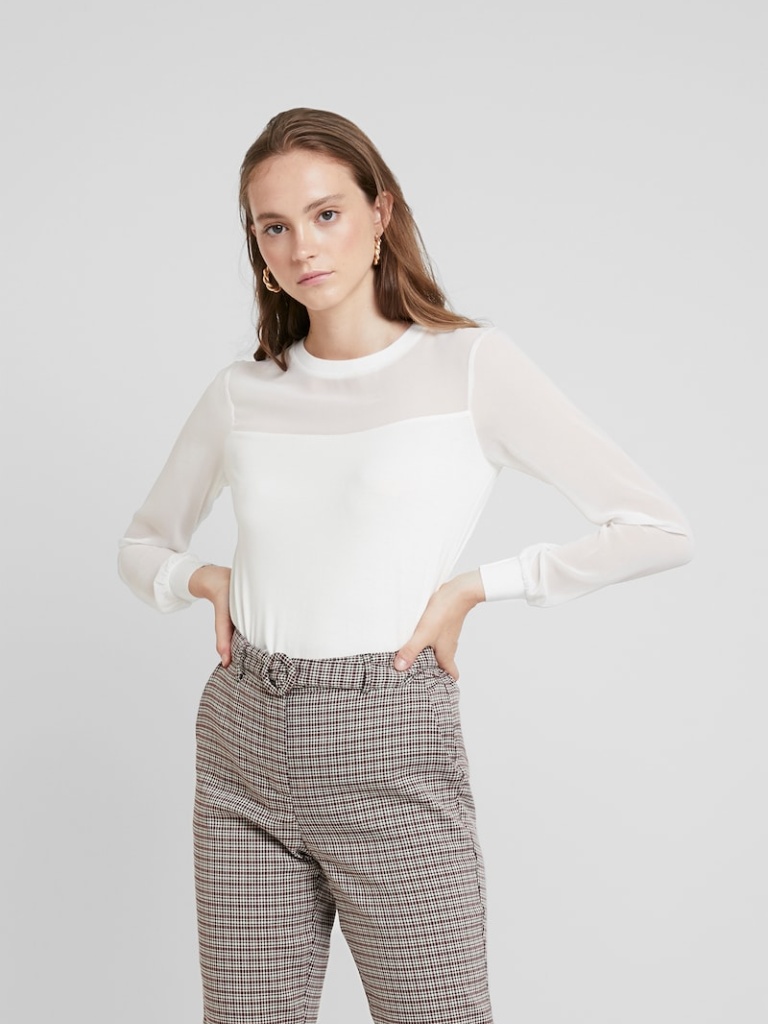
cotton tight a long-sleeved with the sleeves down hip length Fully Tucked in crew sweatshirt